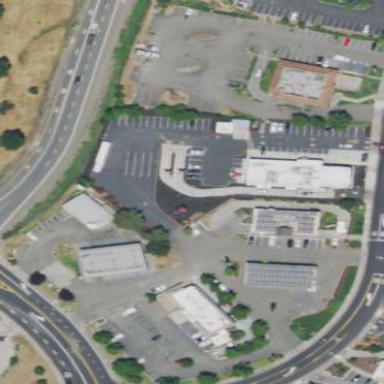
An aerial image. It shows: Retail area.